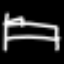
Label: bed